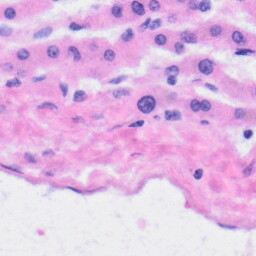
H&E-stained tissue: Liver